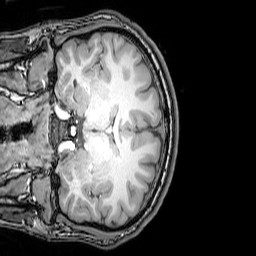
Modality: T1w
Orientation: coronal
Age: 24
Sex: male
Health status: healthy
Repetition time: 0.081 s
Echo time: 0.037 s